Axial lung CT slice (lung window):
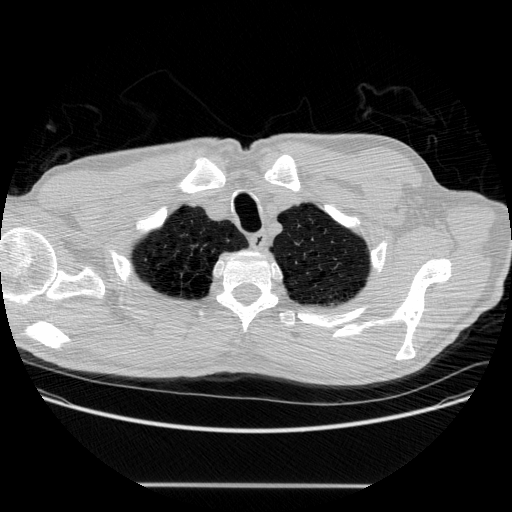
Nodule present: no